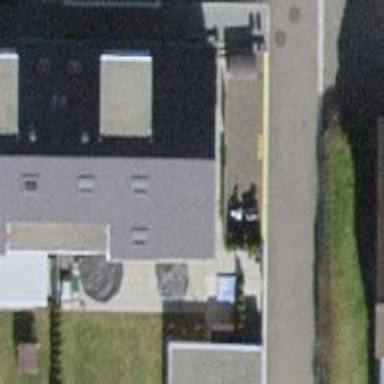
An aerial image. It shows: Residential building.